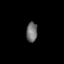
Tissue: lung
Cell type: Epithelial cells
Senescence score: 0.2151
Nuclear area (px): 219
Mean DAPI intensity: 110.311